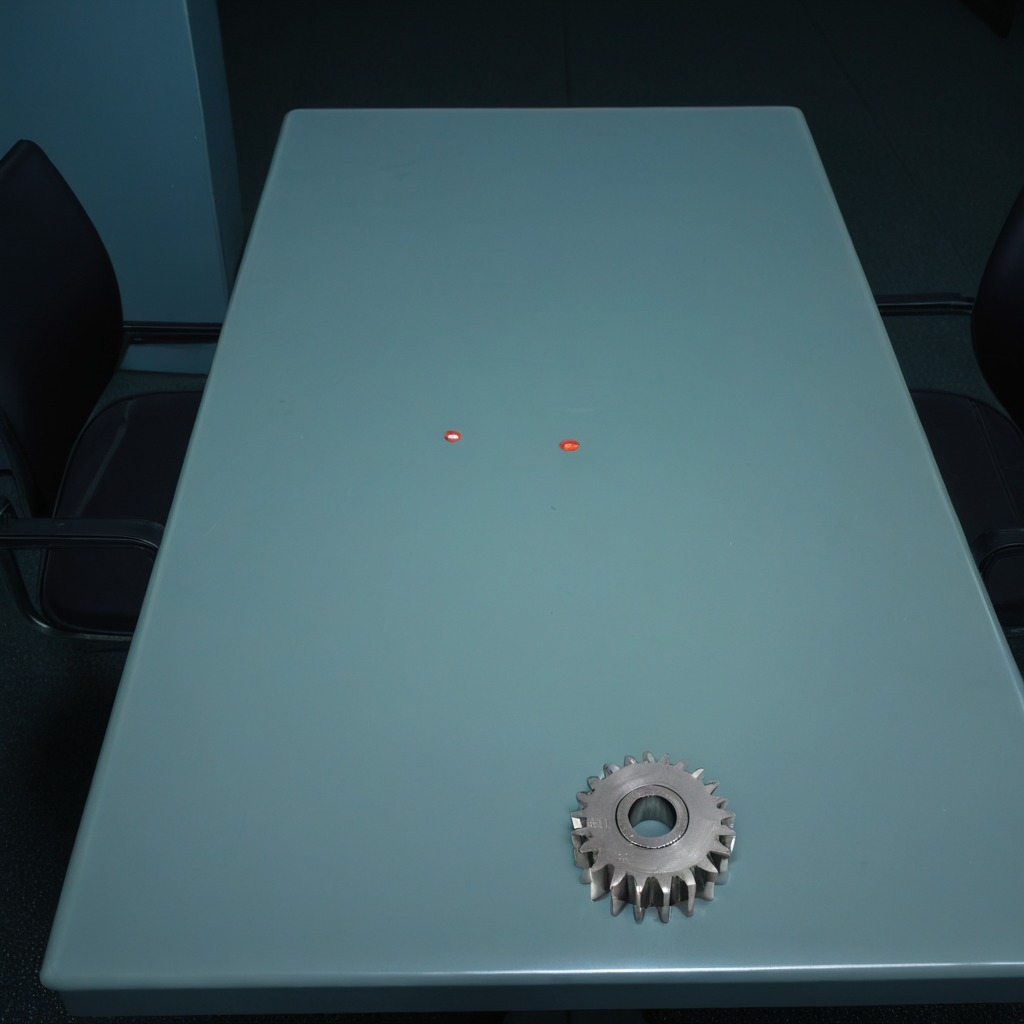
A steel gear with teeth is lying on a clean empty table in a railway signal maintenance room.